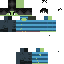
A male human skin with dark skin, wearing brown long hair dressed in a blue hoodie and black pants, featuring a closed mouth.